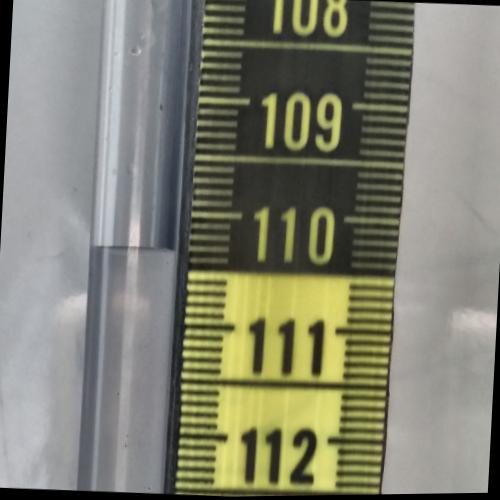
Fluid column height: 110.3 cm